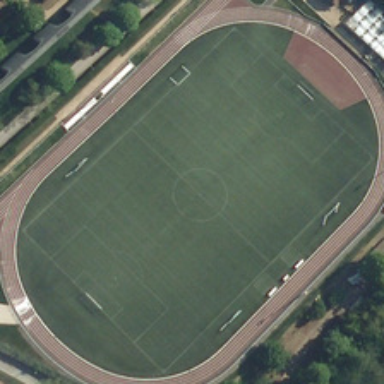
The ground track field is surrounded by trees .